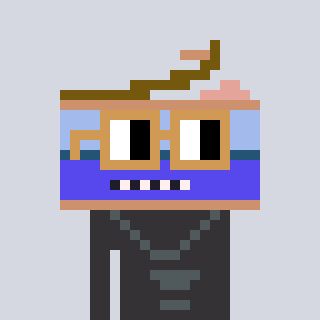
a pixel art character with square brown glasses, a canned ham-shaped head and a grayscale-colored body on a cool background